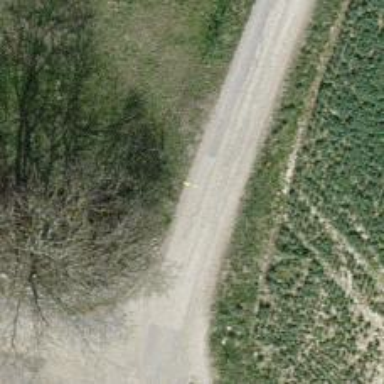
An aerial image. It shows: Unclassified road with concrete surface.